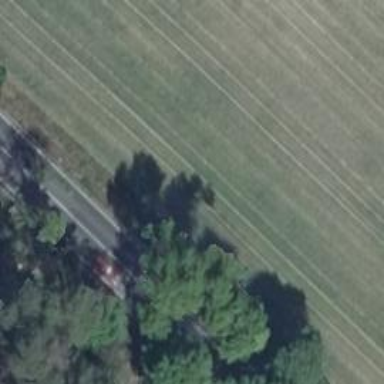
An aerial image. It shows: Row of deciduous broadleaved trees.